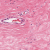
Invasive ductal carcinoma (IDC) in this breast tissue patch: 0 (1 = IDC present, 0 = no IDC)